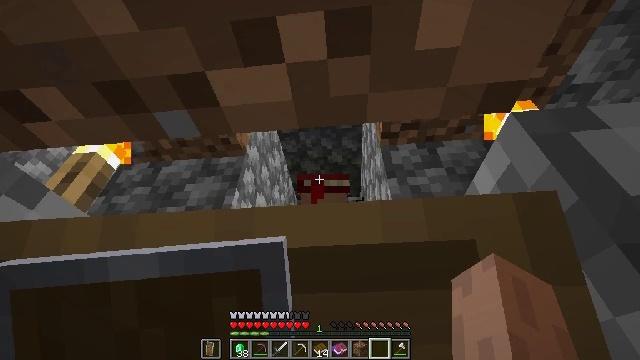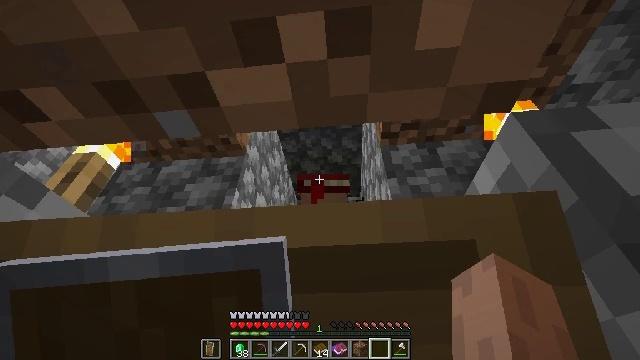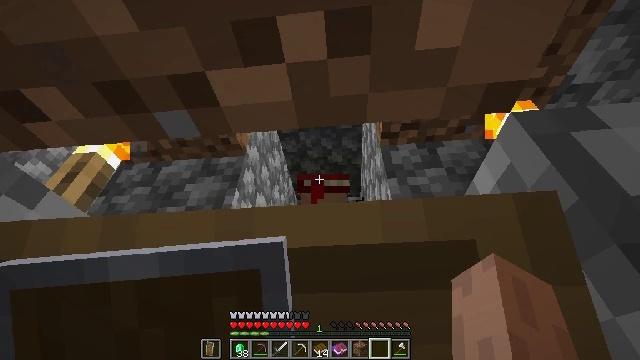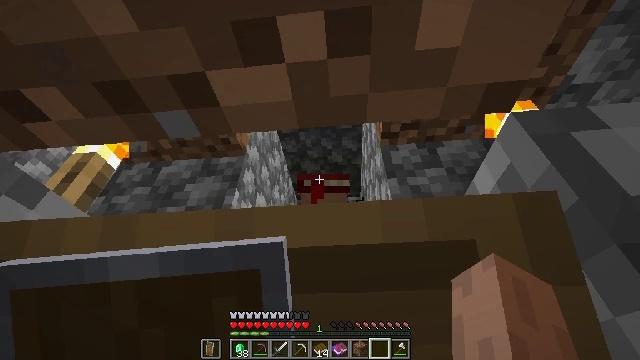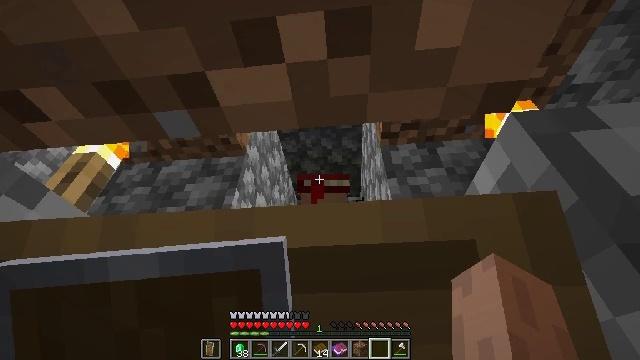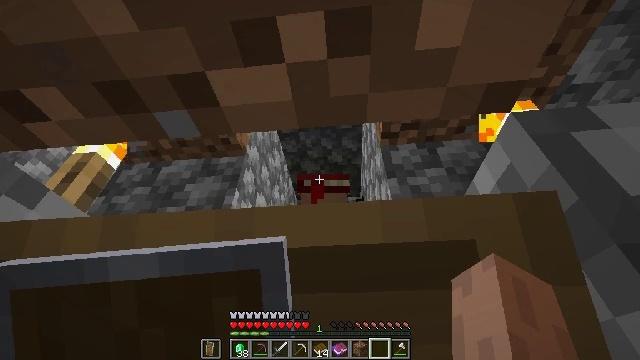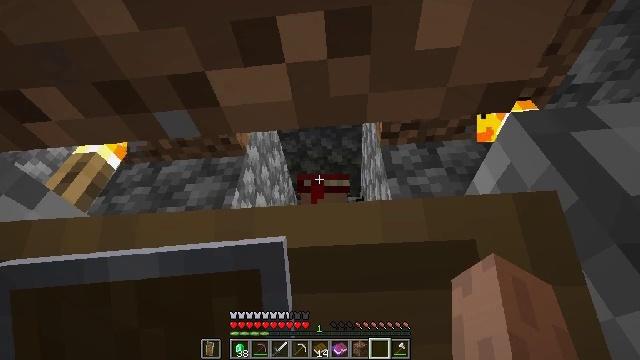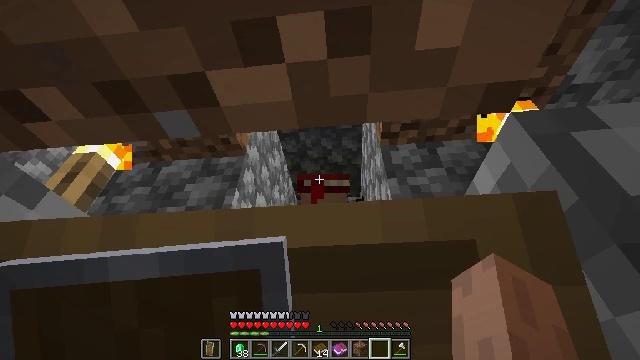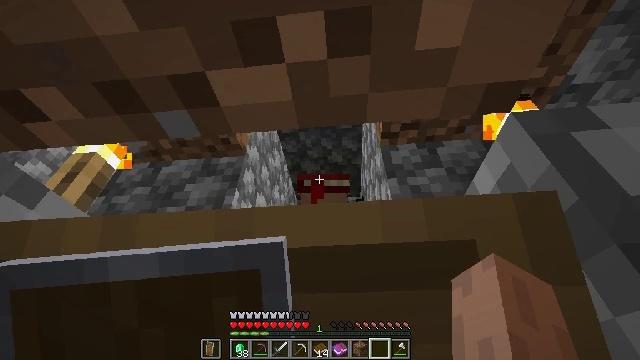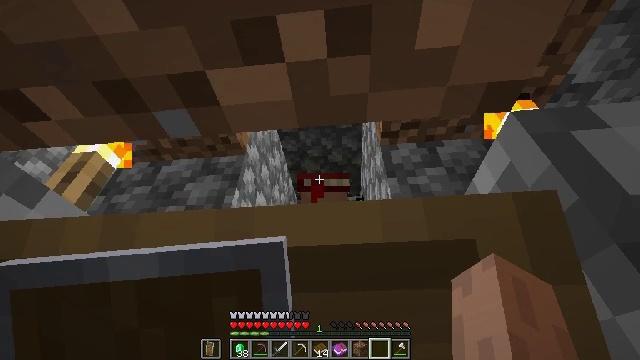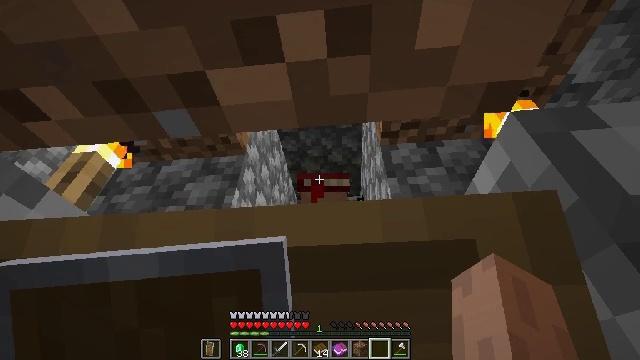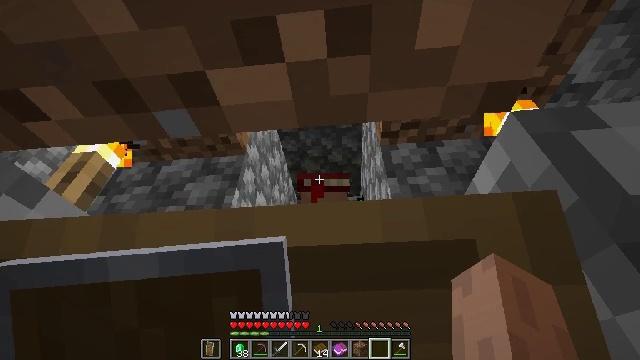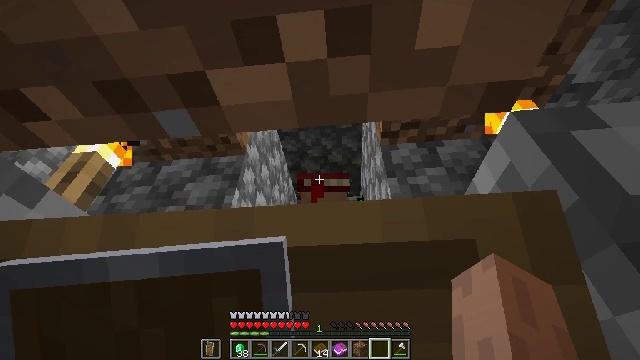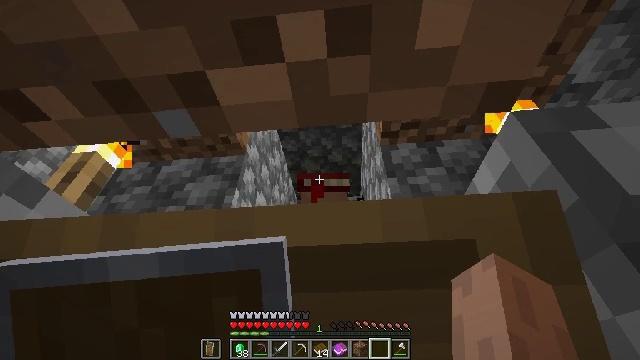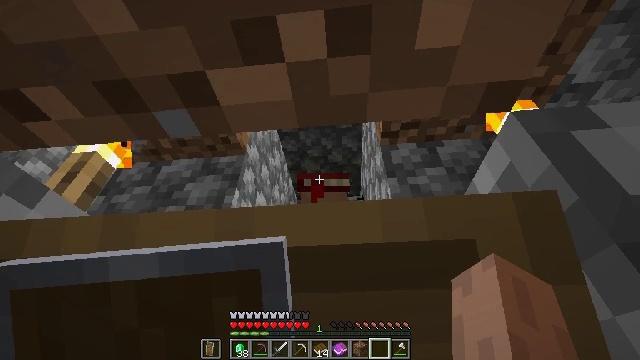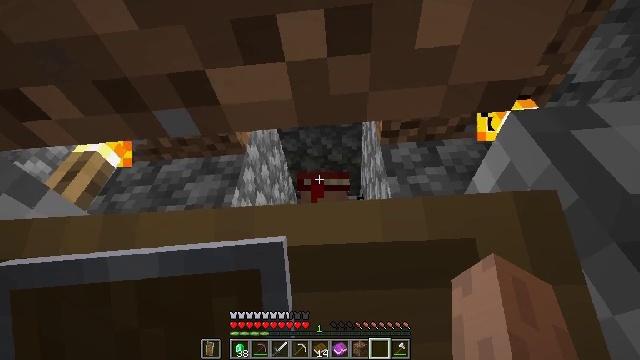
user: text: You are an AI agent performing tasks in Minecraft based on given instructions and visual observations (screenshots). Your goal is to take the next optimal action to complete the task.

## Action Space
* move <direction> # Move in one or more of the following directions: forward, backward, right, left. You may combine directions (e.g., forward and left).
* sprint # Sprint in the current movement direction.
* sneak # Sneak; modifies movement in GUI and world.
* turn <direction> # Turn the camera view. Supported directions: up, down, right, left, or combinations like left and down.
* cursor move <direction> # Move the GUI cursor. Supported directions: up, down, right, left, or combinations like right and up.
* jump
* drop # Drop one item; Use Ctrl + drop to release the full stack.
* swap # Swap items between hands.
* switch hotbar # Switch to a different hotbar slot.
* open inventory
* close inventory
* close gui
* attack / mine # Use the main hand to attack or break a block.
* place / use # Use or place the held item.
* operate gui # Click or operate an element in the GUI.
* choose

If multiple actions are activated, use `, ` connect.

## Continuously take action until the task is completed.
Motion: motion action
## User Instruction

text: Retrieve the lectern from the structure.
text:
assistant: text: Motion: no_op
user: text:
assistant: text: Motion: no_op
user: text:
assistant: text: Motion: no_op
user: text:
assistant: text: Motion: no_op
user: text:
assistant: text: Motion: no_op
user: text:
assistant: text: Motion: no_op
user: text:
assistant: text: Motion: no_op
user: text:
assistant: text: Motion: no_op
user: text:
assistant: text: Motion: no_op
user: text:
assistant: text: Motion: no_op
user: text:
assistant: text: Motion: no_op
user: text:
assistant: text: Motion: no_op
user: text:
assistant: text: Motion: no_op
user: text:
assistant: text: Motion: no_op
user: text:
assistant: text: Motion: no_op
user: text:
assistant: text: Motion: no_op
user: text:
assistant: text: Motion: no_op
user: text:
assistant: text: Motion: no_op
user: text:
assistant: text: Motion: no_op
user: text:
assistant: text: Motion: no_op
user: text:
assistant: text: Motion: no_op
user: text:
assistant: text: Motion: no_op
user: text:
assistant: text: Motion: no_op
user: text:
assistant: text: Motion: no_op
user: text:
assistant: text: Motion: no_op
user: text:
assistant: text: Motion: no_op
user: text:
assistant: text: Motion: no_op
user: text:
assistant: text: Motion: no_op
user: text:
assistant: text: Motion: no_op
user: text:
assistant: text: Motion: no_op